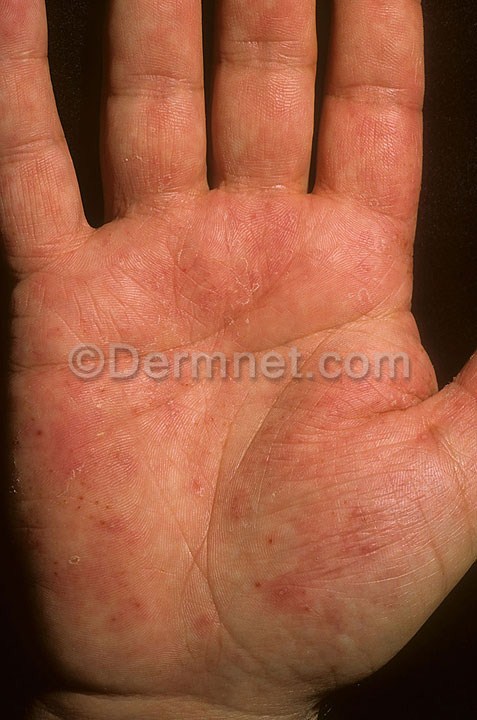
Disease: Eczema Photos